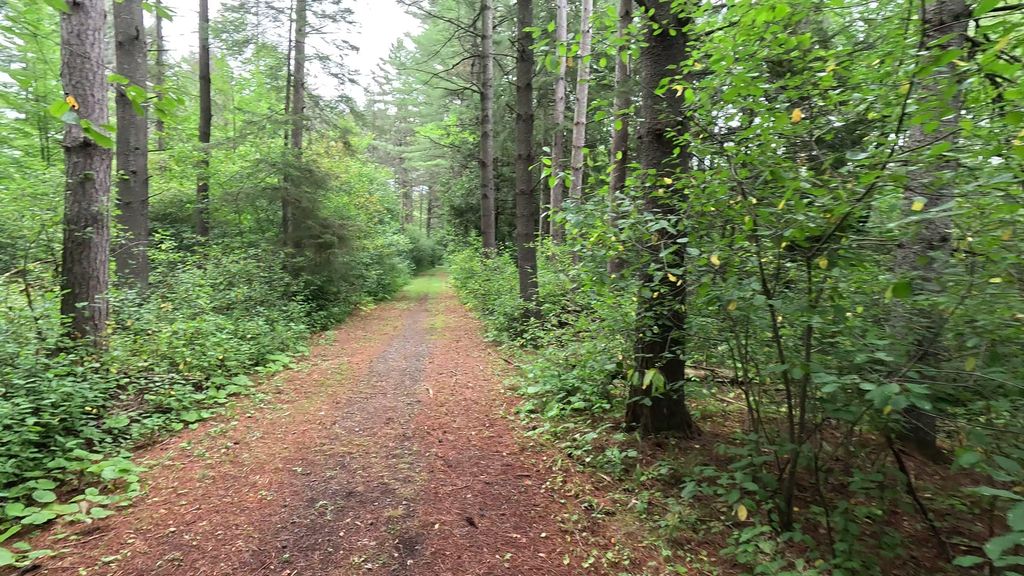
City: ottawa-gatineau